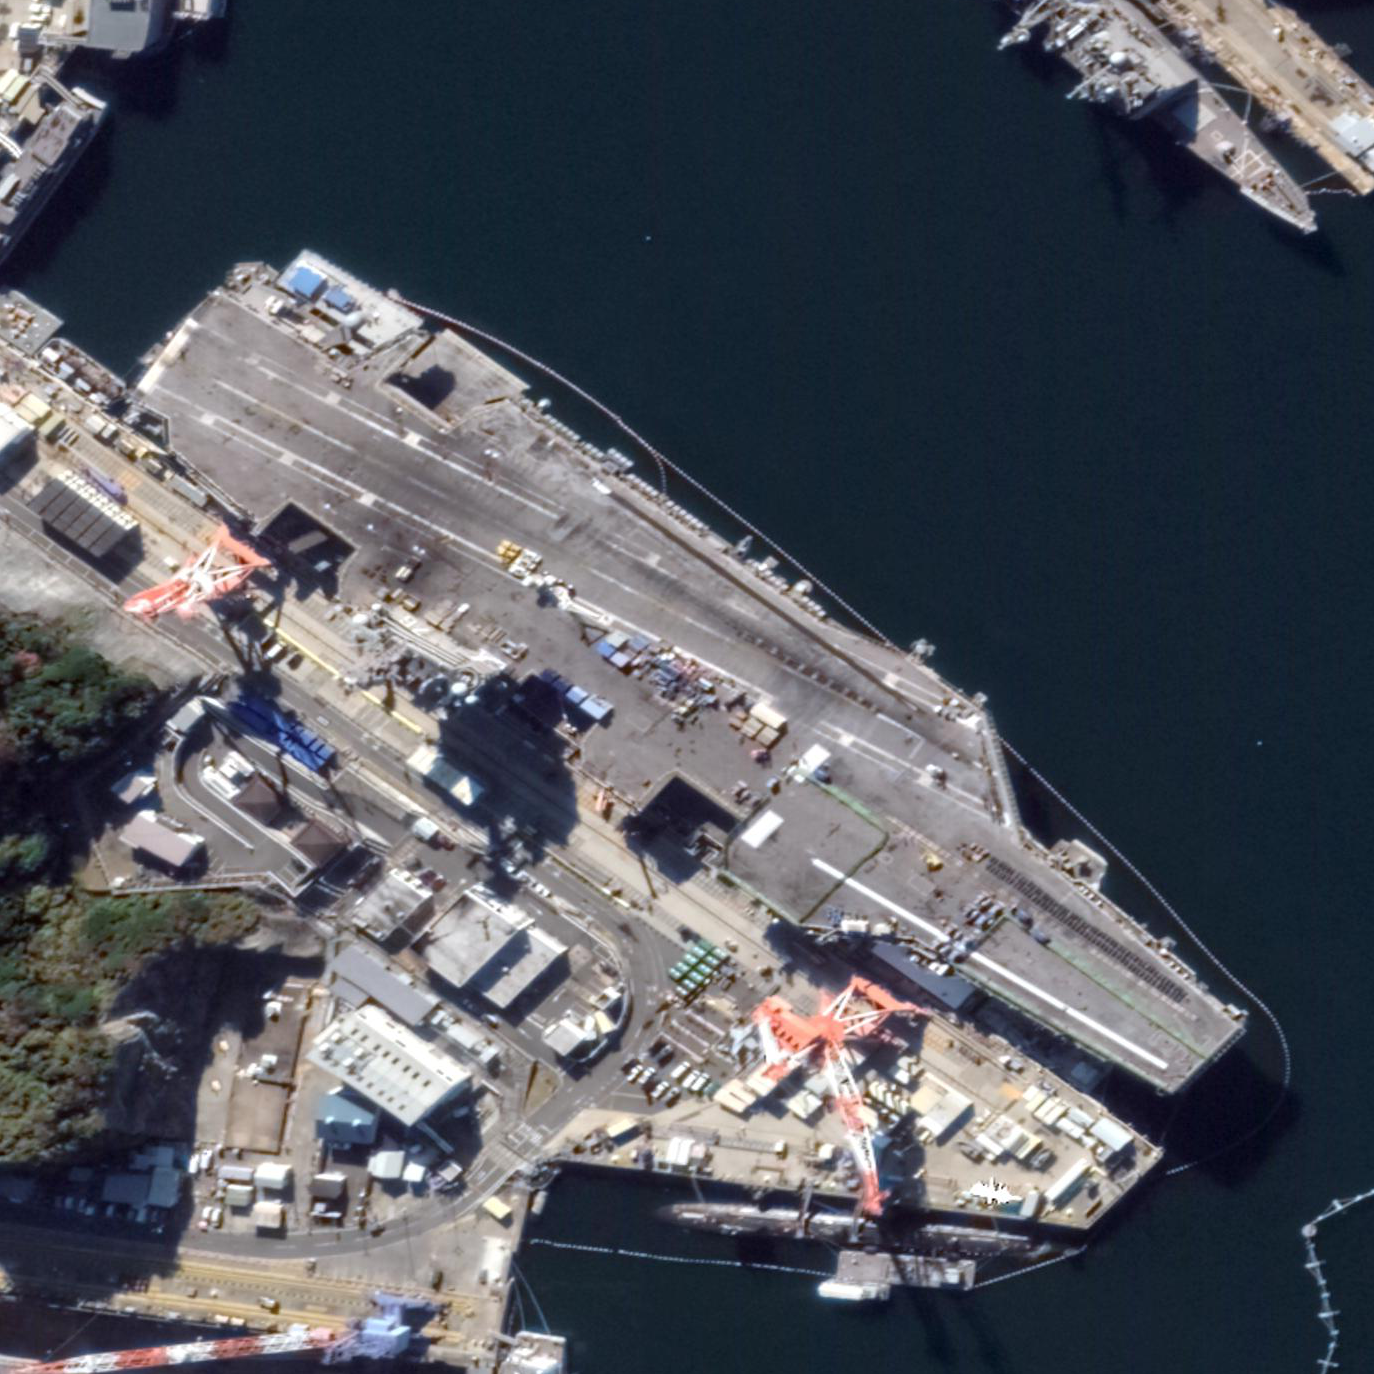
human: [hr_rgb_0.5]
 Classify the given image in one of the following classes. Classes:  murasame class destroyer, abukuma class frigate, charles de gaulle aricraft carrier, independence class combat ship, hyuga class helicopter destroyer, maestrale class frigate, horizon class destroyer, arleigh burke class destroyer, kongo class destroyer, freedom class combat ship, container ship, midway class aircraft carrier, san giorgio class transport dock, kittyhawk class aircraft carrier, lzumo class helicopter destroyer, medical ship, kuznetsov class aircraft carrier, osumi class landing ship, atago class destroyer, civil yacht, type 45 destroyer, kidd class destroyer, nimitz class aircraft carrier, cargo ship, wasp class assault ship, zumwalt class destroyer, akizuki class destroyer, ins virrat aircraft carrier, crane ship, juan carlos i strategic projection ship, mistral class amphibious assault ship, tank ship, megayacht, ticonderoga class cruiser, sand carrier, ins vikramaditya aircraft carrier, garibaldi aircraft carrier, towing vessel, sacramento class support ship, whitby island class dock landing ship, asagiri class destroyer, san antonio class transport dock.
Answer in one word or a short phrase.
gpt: Nimitz class aircraft carrier